Interaction volume radius: 5 \u00c5
Interaction volume height: 45 \u00c5
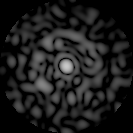
Disorder parameter: 0.8088